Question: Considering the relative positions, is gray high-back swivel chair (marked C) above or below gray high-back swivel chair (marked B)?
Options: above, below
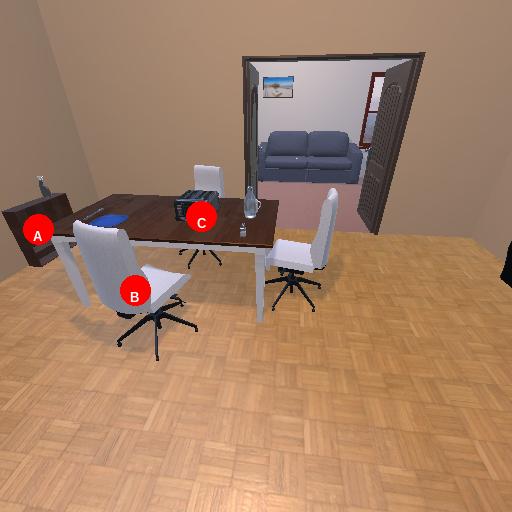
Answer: above